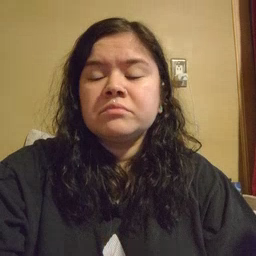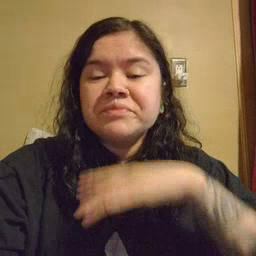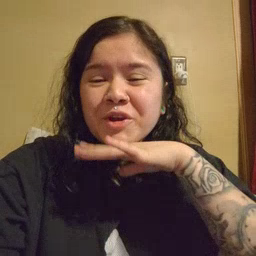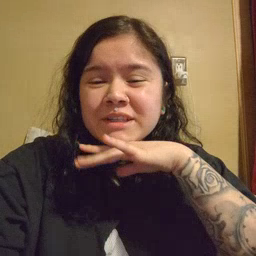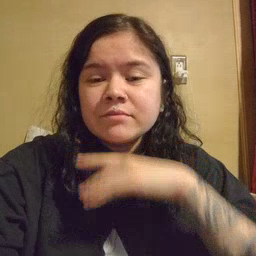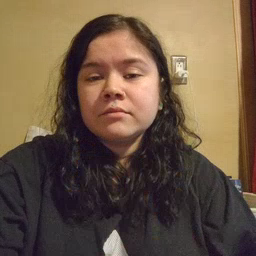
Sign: dirty